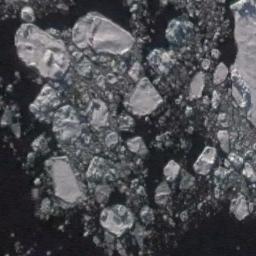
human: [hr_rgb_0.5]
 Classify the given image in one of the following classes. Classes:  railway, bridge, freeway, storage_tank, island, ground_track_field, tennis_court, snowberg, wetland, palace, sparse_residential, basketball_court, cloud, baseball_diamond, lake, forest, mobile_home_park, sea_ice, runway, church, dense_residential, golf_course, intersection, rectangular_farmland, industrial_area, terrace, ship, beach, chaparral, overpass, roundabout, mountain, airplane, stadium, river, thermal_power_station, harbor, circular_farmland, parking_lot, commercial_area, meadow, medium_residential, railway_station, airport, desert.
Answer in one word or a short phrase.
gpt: sea_ice